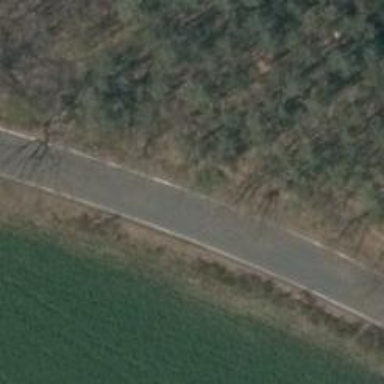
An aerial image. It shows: Tertiary road.